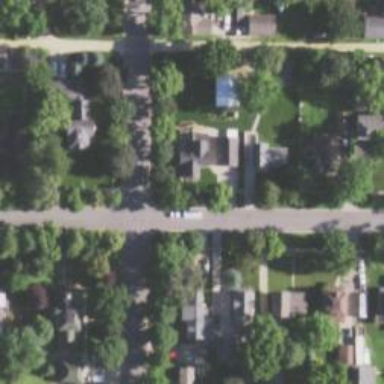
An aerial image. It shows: Residential road with asphalt surface and sidewalk on the left side.